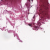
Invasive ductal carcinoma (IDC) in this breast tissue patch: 0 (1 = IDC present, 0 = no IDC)